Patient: sex M, age 29
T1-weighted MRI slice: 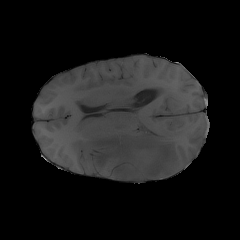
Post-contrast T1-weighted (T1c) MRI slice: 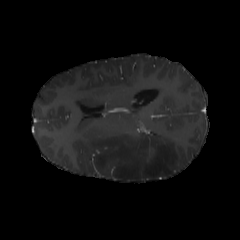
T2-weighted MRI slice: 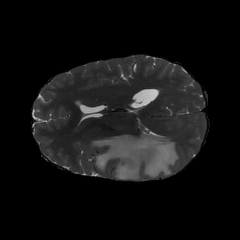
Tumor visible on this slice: yes
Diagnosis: Astrocytoma, IDH-mutant
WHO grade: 4